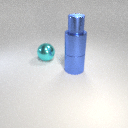
large blue metal cylinder below small blue metal cylinder